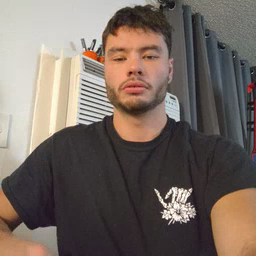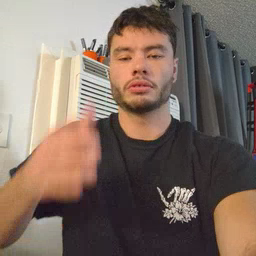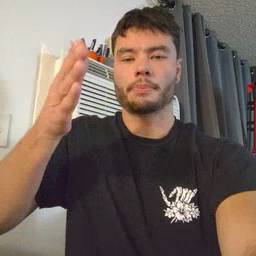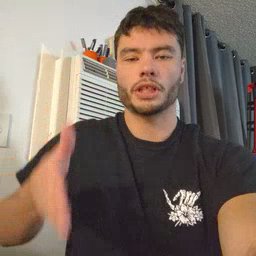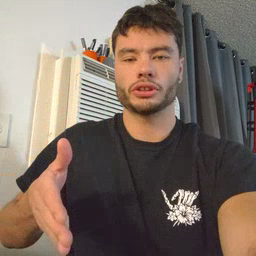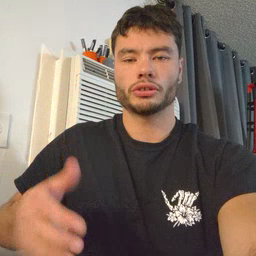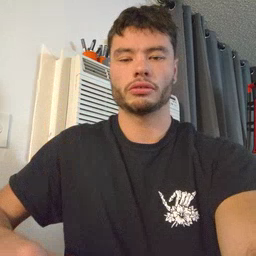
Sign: person